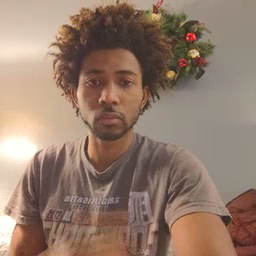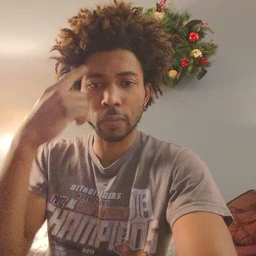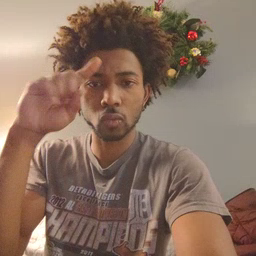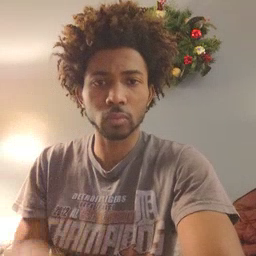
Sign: for